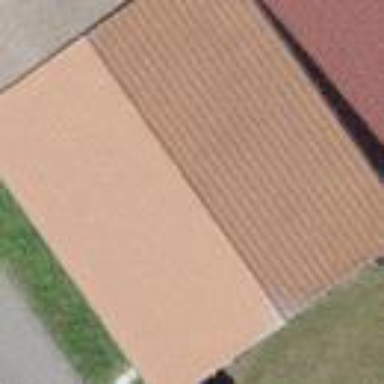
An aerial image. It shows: Garage building.